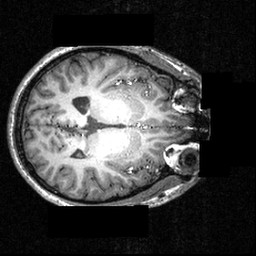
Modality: T1w
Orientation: axial
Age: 23
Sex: male
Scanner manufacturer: siemens
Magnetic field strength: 3.951 T
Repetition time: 1.5 s
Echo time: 0.00335 s